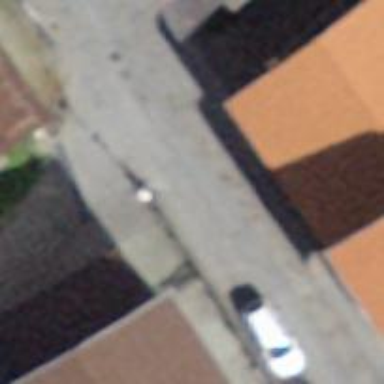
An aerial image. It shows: Paved driveway road for service vehicles.